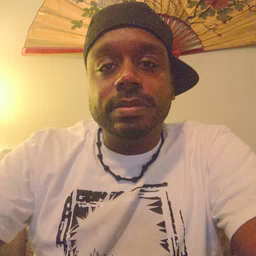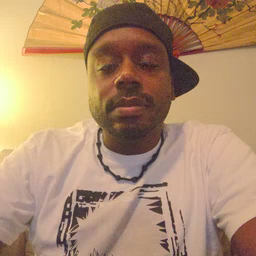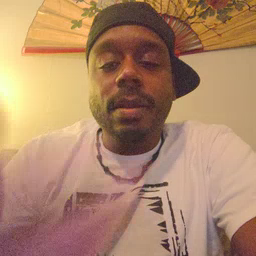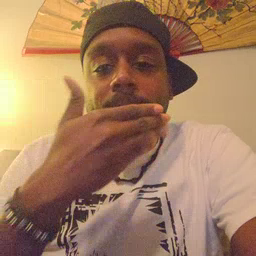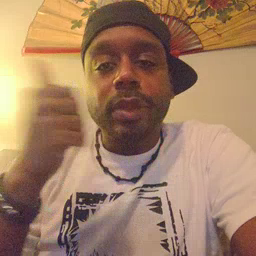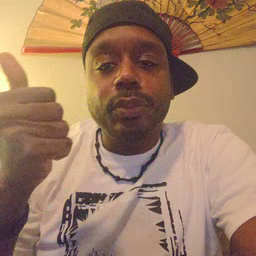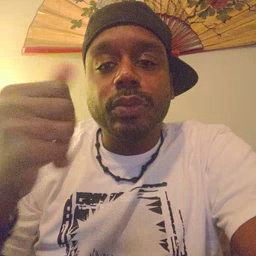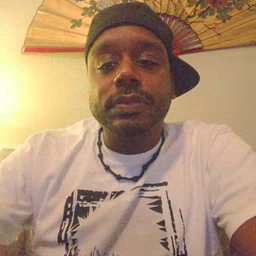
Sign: better